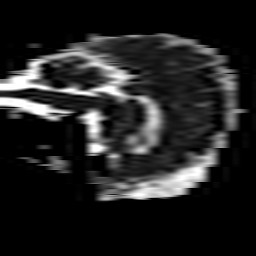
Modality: ADC
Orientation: sagittal
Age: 65
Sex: female
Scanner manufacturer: philips
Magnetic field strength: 3 T
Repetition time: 4.654 s
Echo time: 0.07459 s